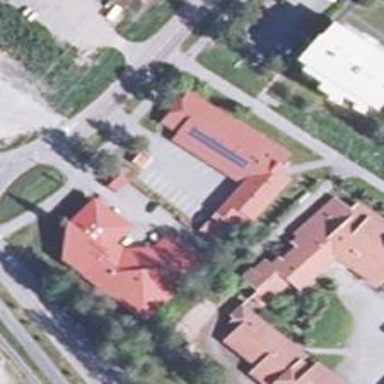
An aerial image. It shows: Apartment building with hipped roof.